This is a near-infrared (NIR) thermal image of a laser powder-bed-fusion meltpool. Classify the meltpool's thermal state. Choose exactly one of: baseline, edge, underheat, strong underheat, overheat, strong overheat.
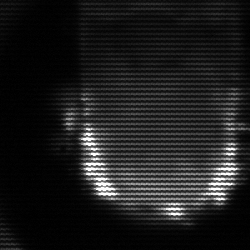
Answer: baseline